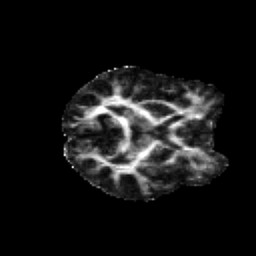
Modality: FA
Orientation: axial
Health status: healthy
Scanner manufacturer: siemens
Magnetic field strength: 3 T
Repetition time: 12 s
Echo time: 0.092 s